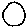
Label: circle